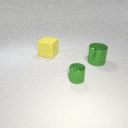
large yellow rubber cube behind small green metal cylinder